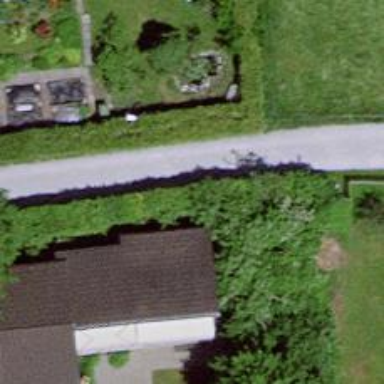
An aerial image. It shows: Hedge acting as barrier.